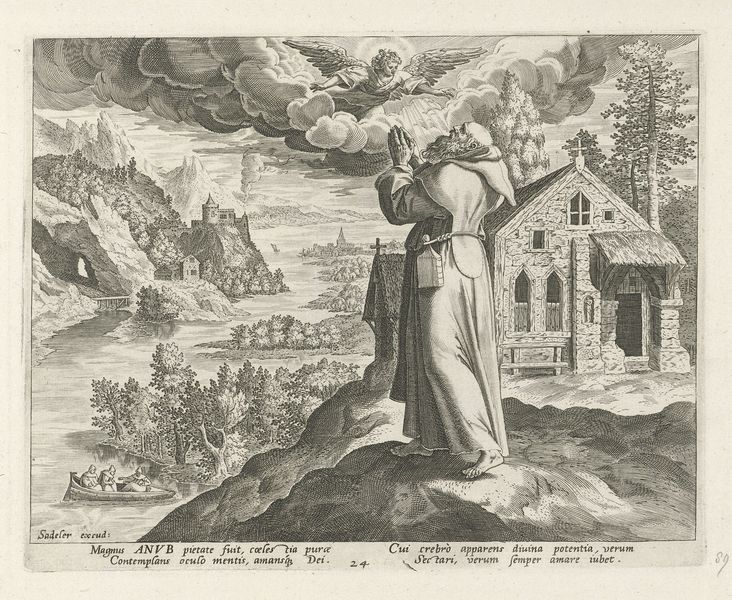
Titel: Abt Anub als kluizenaar
Künstler: Johann (I) Sadeler
Standort: Amsterdam
Institution: Rijksmuseum
Schlagwörter: baum, berg, felsen, flügel, gott, himmel, mann, wasser, weiß, wolken, bäume, fluss, landschaft, menschen, ufer, fenster, frau, männer, schwarz, zeichnung, haus, schloss, wolke, bart, stamm, wind, brücke, büsche, kirche, rauch, insel, kutte, blatt, pflanze, pflanzen, wald, boot, kahn, engel, füße, schiff, schrift, abhang, berge, fels, grafik, barfuss, burg, kreuz, strahlen, druck, lithographie, radierung, stich, buchstaben, beten, gebet, litografie, gefaltete hände, sage, kapelle, mönch, heiliger, heilig, anbetung, glauben, hasu, latein, eremit, magnus, gipfe, 24, klausner, gutte, anub